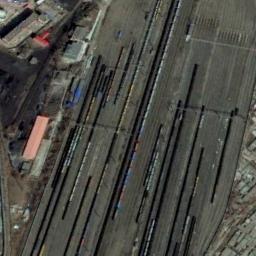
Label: railway